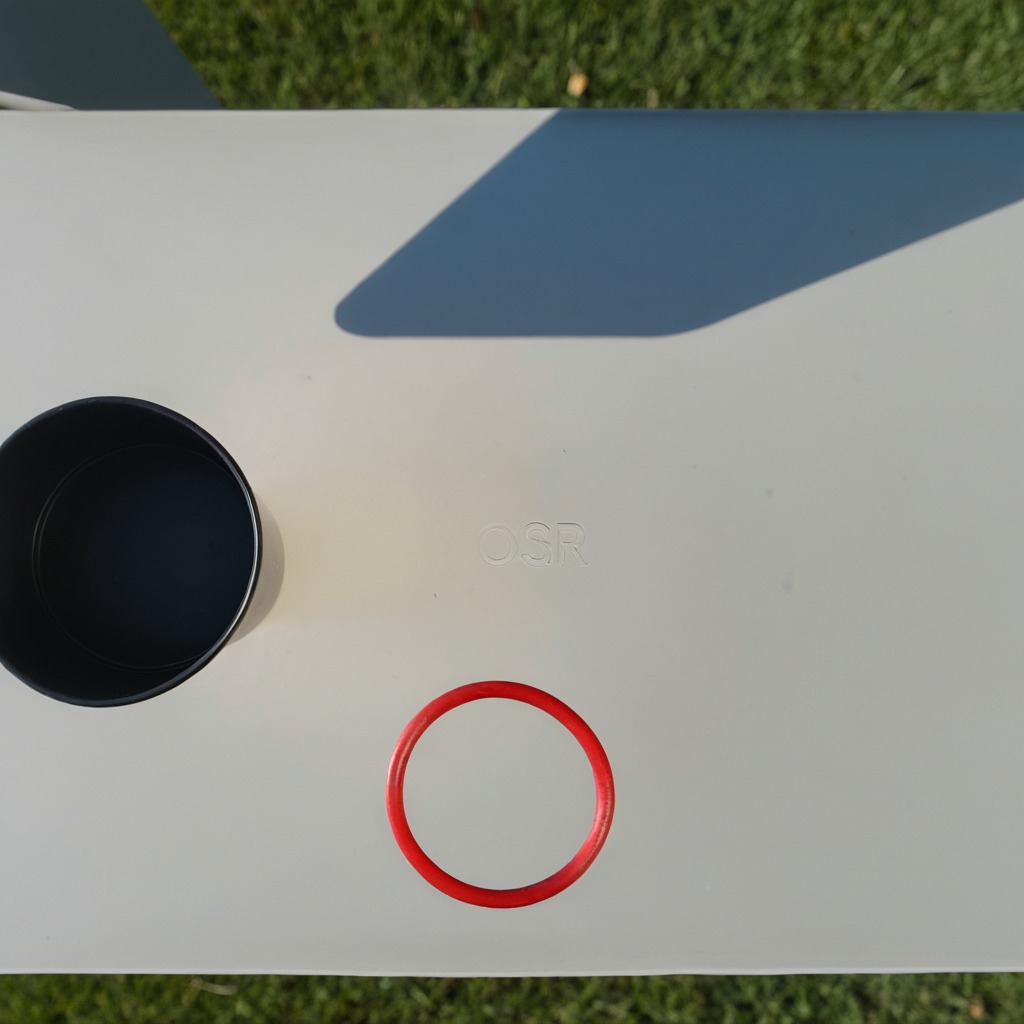
A rubber O-ring is lying on the textured surface of the utility table.